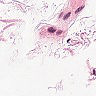
Metastatic tissue present: no